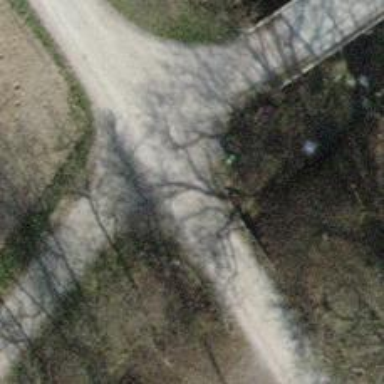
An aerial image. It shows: Bridge over compacted grade2 track.